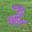
Label: 2